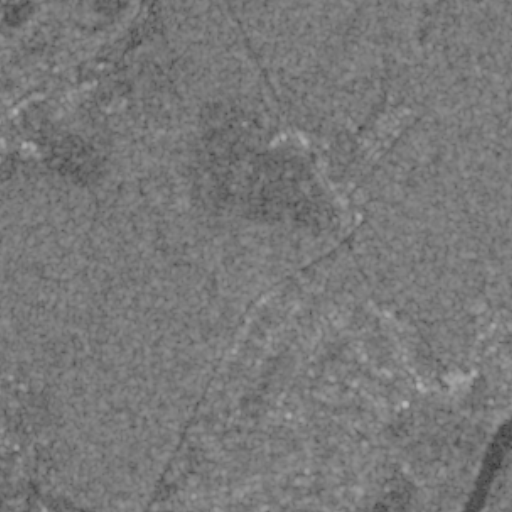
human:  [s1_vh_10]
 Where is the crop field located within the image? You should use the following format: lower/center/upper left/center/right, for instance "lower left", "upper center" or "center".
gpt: The crop field is located in the upper left of the image.
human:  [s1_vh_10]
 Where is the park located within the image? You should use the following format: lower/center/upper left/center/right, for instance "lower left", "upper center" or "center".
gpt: The park is located in the upper left of the image.
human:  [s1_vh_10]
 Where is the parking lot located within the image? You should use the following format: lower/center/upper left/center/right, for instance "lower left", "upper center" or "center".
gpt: The parking lot is located in the upper left of the image.
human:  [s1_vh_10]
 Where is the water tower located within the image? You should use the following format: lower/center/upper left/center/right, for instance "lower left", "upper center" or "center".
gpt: The water tower is located in the lower right of the image.
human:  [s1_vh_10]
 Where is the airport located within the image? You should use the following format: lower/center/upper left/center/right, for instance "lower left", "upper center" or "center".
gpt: There is no airport in the image.

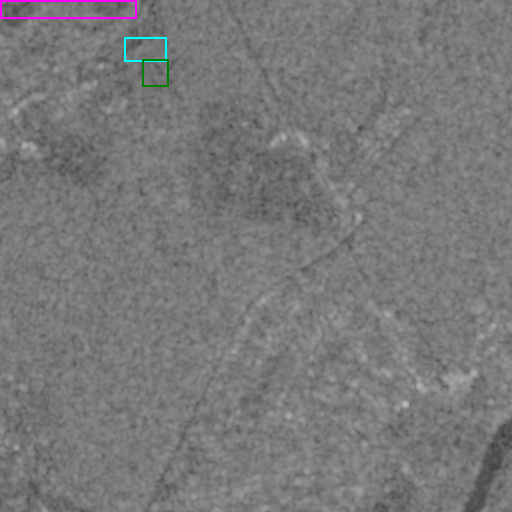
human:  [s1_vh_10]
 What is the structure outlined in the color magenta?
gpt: The structure outlined in magenta is a crop field.
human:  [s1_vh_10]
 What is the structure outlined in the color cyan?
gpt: The structure outlined in cyan is a park.
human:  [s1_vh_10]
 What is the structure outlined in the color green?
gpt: The structure outlined in green is a quarry.
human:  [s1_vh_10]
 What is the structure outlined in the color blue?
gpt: There is no blue outline.